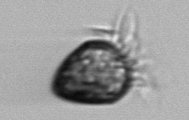
Label: Ciliophora